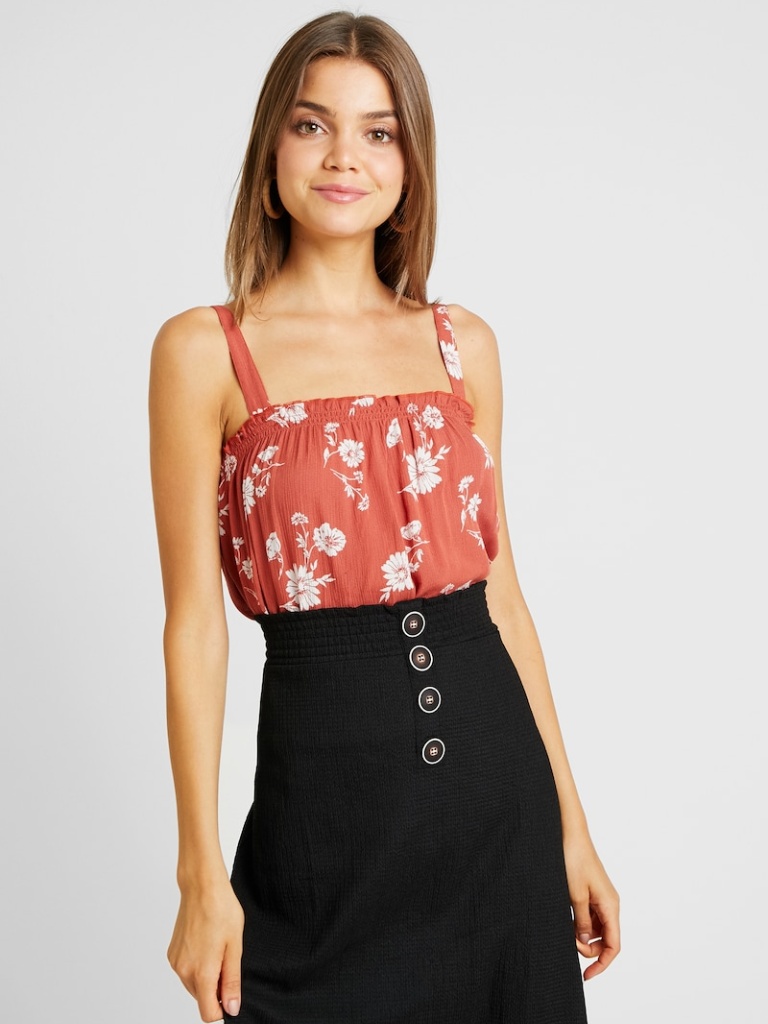
cotton fitted sleeveless waist length Fully Tucked in straight camisole